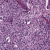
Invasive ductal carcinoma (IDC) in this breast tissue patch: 0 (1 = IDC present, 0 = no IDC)